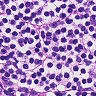
Metastatic tissue present: no